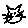
Label: cat